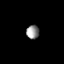
Tissue: prostate
Cell type: T cells
Senescence score: 0.7435
Nuclear area (px): 176
Mean DAPI intensity: 142.676